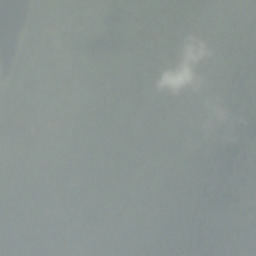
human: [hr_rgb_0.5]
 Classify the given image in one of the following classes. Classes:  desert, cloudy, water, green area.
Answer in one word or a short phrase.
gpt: cloudy